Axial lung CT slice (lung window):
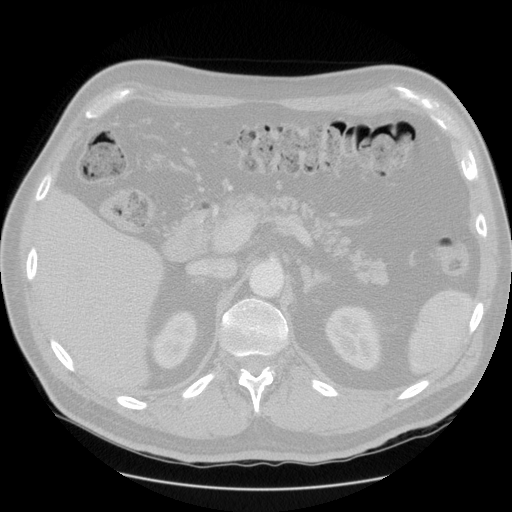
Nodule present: no